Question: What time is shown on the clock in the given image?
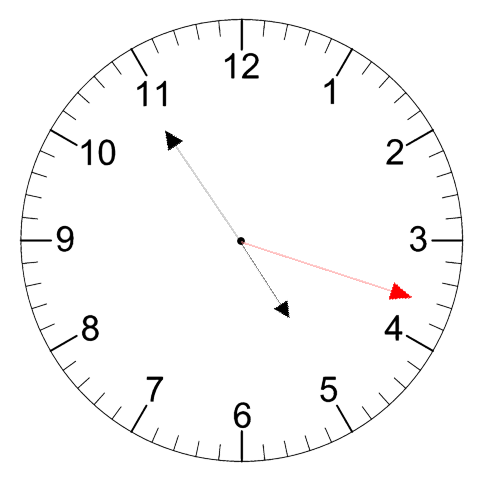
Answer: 04:54:18